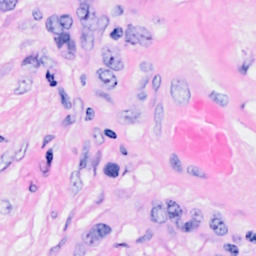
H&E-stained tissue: Breast